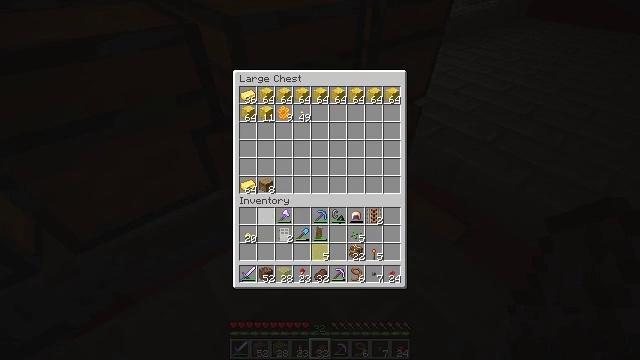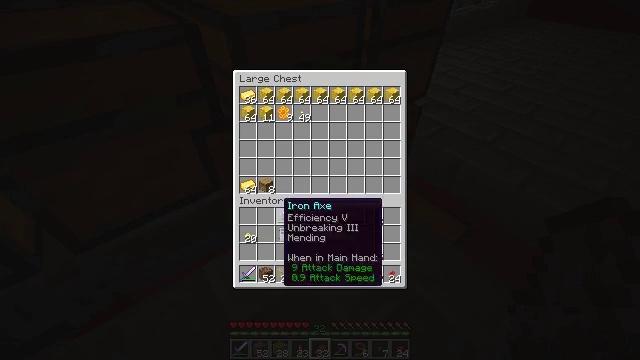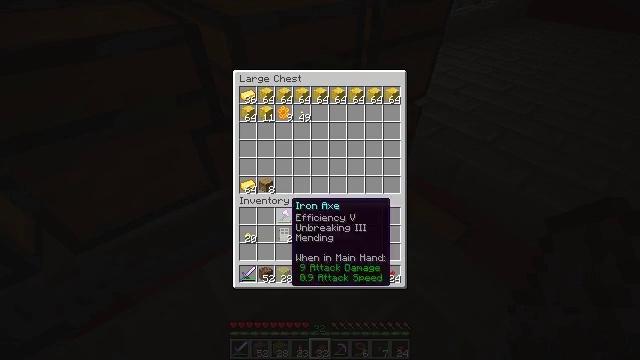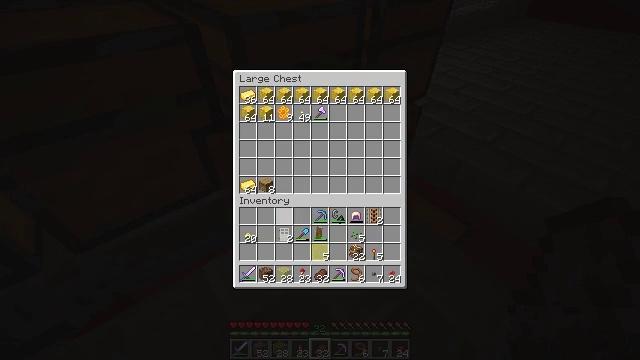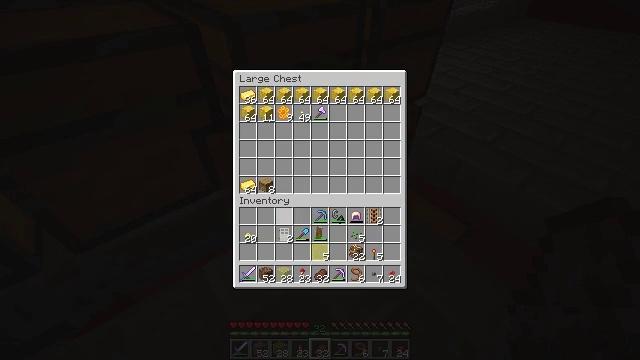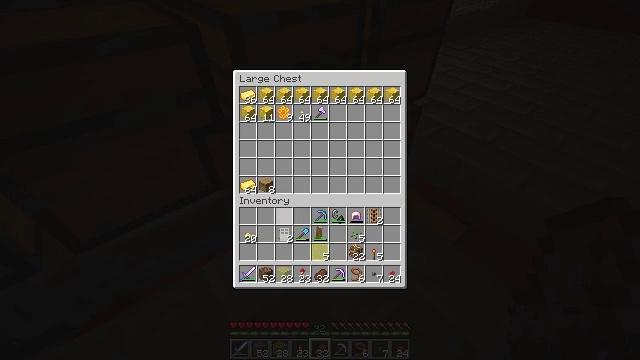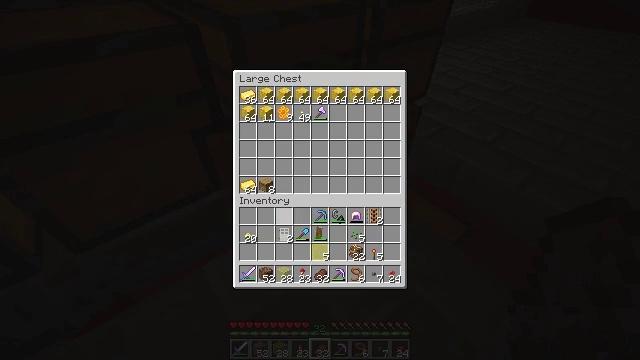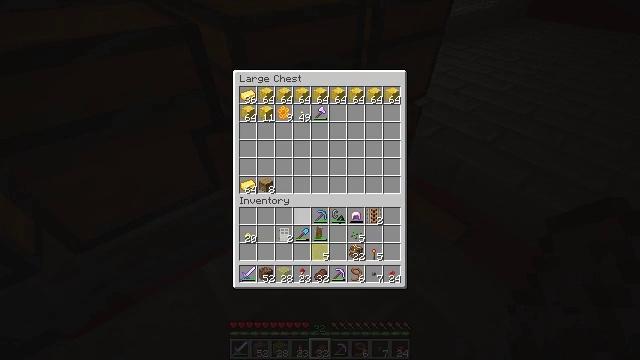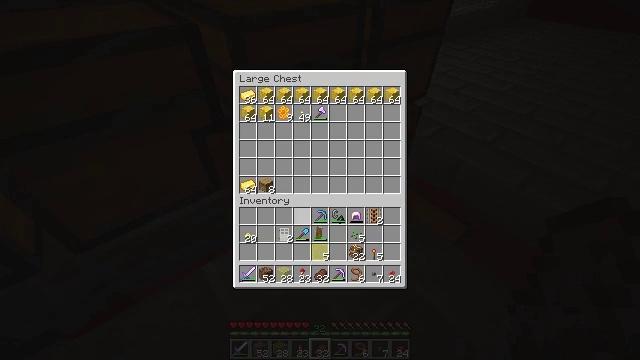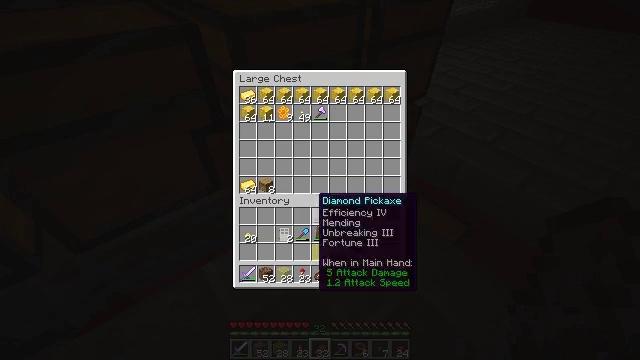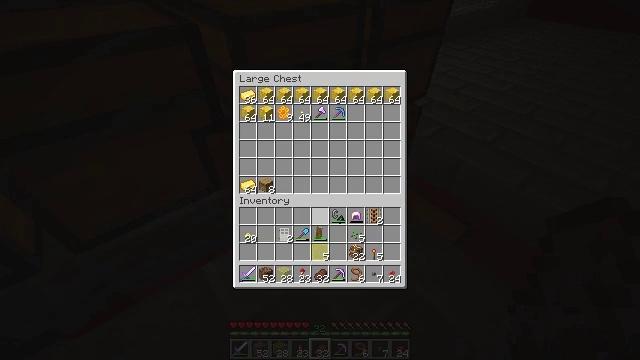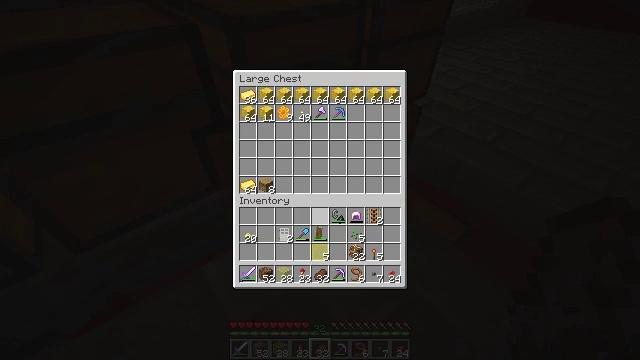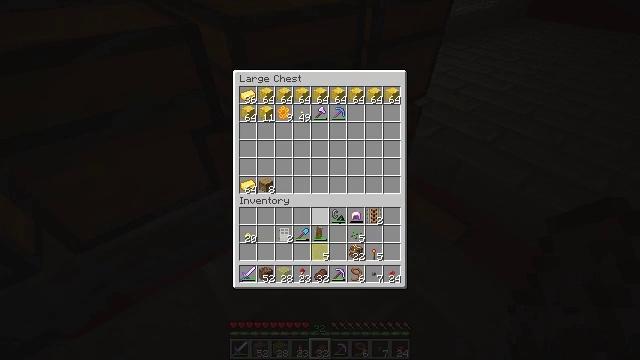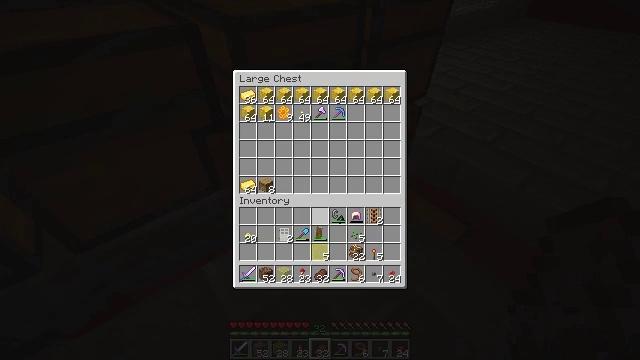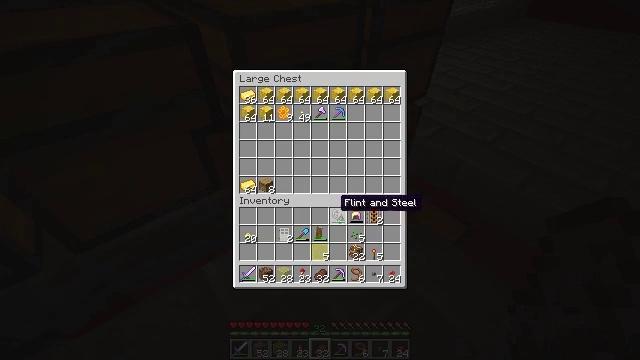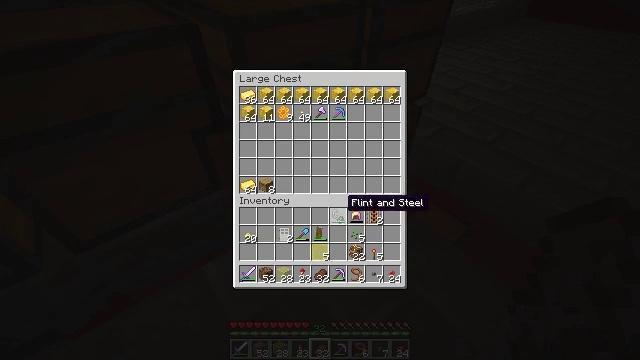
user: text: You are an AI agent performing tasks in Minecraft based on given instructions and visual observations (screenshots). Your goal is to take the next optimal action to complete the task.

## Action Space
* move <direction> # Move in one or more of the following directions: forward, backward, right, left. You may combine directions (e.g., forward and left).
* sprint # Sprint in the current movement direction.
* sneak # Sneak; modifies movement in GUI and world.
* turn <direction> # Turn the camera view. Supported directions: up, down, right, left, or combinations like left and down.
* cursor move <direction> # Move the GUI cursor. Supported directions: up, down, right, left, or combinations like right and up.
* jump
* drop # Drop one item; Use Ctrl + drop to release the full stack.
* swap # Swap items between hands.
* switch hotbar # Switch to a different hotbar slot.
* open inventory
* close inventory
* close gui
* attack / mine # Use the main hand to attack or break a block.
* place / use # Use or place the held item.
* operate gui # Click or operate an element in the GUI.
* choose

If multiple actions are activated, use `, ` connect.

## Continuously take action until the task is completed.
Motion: motion action
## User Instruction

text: Use gold ore and smelt a gold ingot.
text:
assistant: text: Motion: sneak
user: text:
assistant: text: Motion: sneak, cursor move right
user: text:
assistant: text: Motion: sneak, choose
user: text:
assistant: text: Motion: sneak, choose
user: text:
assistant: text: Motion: sneak, choose
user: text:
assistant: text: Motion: sneak
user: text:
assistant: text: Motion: sneak, cursor move right
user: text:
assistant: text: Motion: sneak
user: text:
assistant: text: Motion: sneak
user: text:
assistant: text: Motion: sneak, choose
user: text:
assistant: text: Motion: sneak, choose
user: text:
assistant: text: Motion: sneak, choose
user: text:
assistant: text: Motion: sneak, choose
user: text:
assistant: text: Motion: sneak, cursor move right
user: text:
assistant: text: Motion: sneak, cursor move right
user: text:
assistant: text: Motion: sneak
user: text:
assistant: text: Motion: sneak, choose
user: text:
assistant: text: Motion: sneak, choose
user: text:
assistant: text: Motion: sneak, choose
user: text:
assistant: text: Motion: sneak, choose
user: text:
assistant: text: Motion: sneak
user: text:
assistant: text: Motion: sneak
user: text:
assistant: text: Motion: sneak
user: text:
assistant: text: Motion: sneak
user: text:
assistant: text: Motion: sneak, cursor move right
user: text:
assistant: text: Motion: sneak, choose
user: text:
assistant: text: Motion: sneak, choose
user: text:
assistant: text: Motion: sneak, choose
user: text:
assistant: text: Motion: sneak
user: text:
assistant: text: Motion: sneak